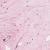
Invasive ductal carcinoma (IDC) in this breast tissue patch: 0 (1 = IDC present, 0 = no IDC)